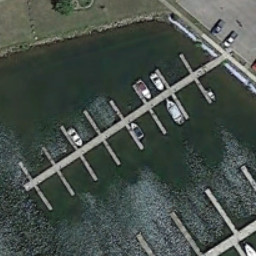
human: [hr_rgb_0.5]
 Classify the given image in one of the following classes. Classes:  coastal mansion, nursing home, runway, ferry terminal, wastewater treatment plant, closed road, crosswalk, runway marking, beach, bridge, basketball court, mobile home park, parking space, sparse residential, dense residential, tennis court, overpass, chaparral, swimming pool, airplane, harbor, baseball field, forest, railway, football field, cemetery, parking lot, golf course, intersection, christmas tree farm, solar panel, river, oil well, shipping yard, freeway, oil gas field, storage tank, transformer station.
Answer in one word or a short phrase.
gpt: ferry terminal